Field crop: tomato
Growth stage: 1
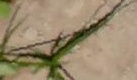
Species: cyperus